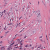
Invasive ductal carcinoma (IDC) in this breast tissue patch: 1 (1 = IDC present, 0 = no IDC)